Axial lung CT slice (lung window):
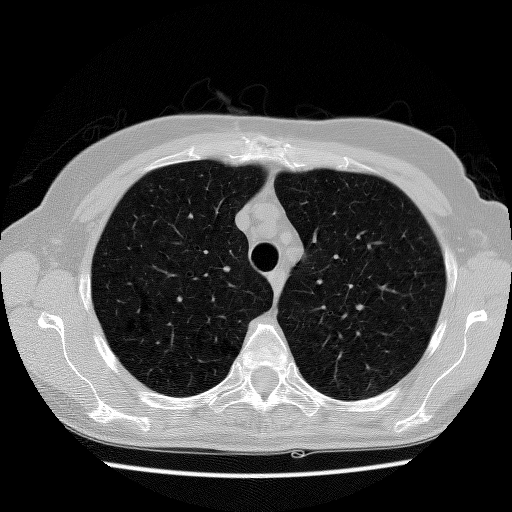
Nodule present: no